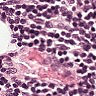
Metastatic tissue present: no